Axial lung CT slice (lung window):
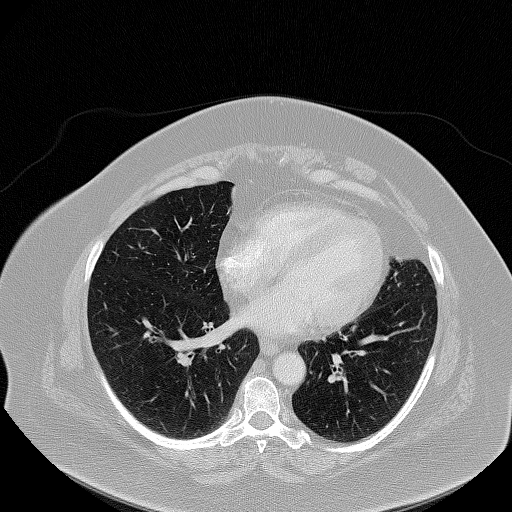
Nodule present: no